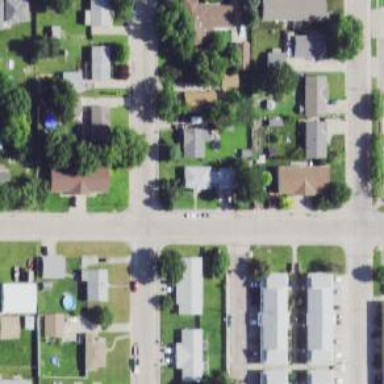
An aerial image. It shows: Residential road.